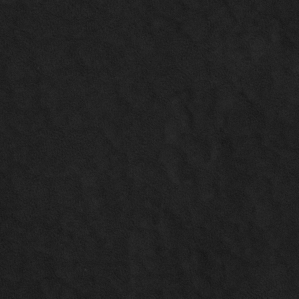
Label: non_frost